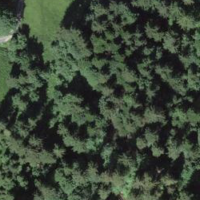
EUNIS habitat code: 43
Species observed at this site:
Caltha palustris